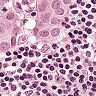
Metastatic tissue present: yes